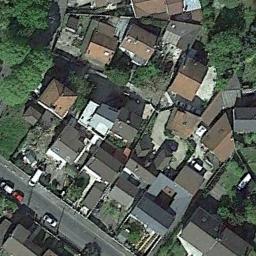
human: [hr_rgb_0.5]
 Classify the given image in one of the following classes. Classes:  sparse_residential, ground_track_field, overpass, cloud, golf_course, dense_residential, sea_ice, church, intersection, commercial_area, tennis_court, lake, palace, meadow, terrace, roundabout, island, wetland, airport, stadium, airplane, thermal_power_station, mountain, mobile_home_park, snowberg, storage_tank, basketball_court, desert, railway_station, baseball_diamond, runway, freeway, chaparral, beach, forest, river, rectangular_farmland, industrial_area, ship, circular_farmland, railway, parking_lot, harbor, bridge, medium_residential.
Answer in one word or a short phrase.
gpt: dense_residential